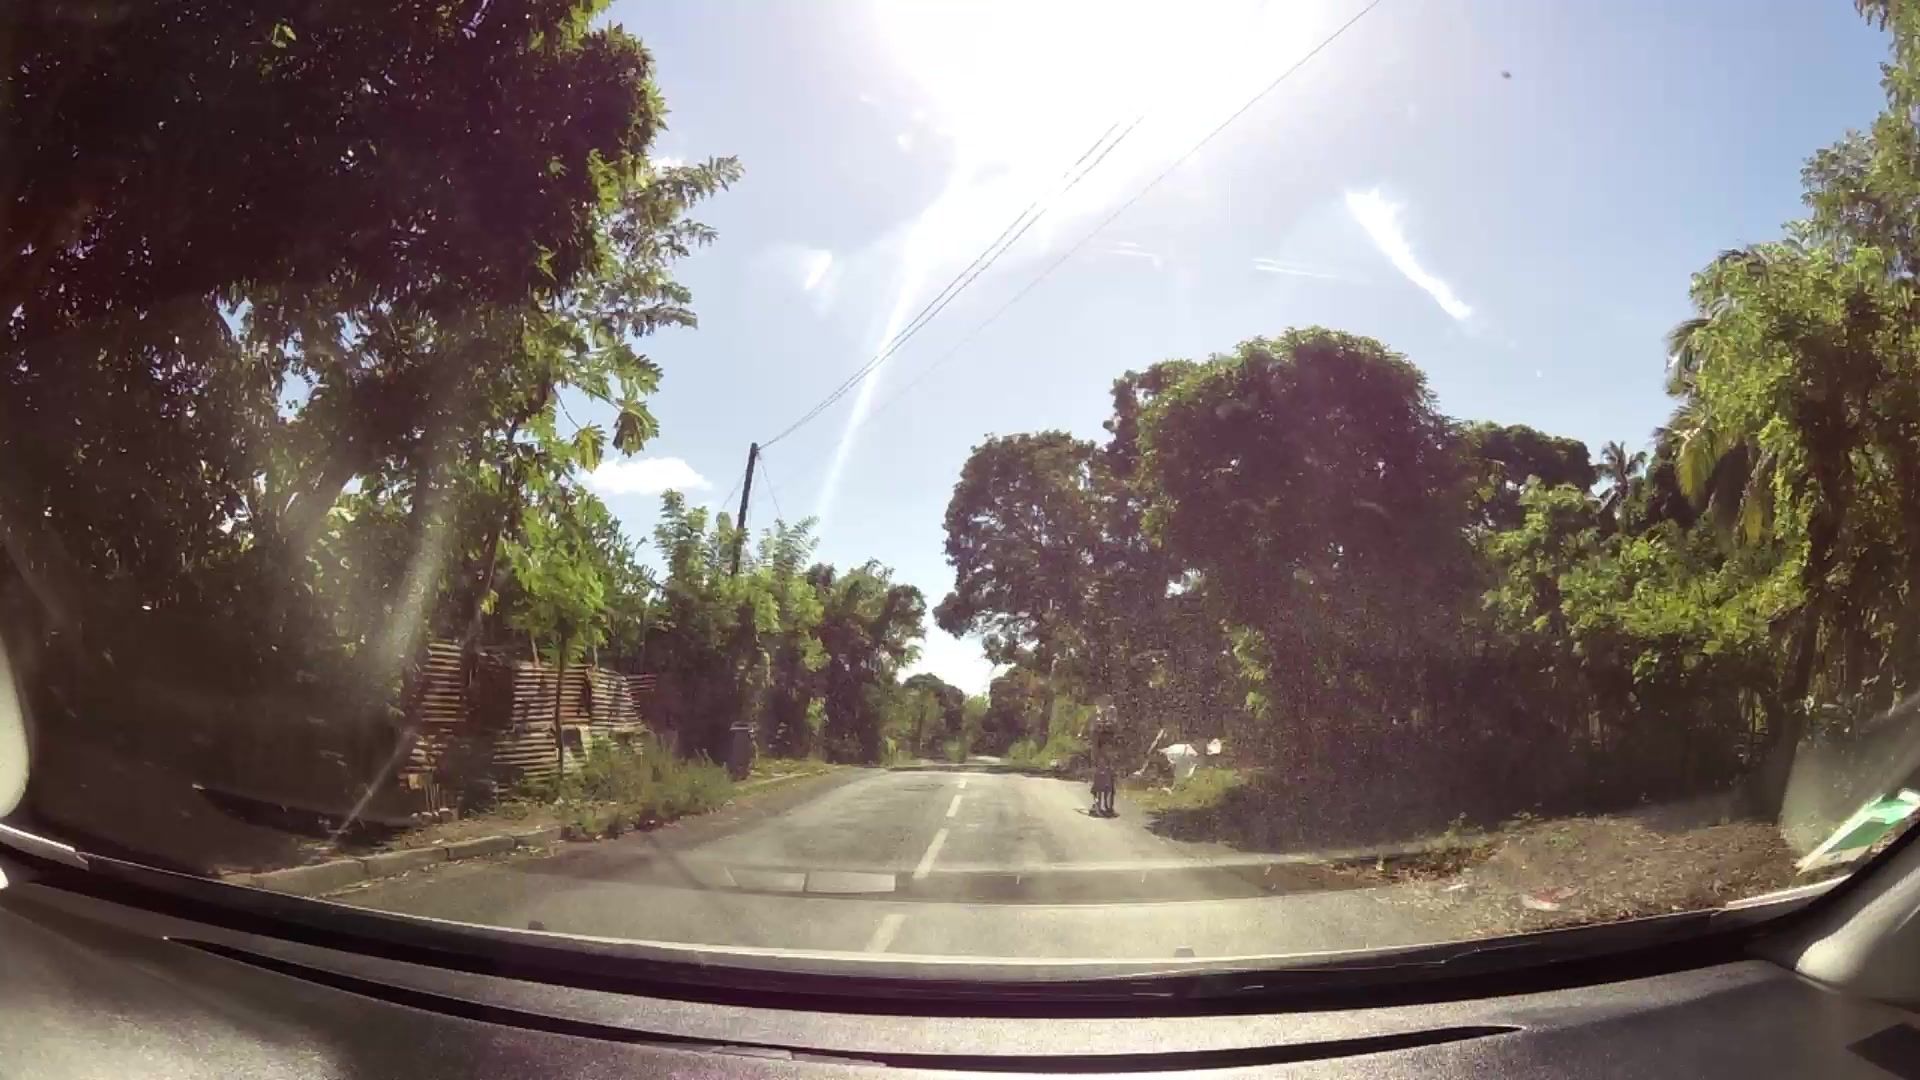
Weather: clear
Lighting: day
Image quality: slightly poor
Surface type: driving surface
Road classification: secondary
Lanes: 2.0
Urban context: dense urban cluster
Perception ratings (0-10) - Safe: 1.07, Lively: 6.81, Beautiful: 6.27, Boring: 3.61, Depressing: 3.26, Wealthy: 3.94